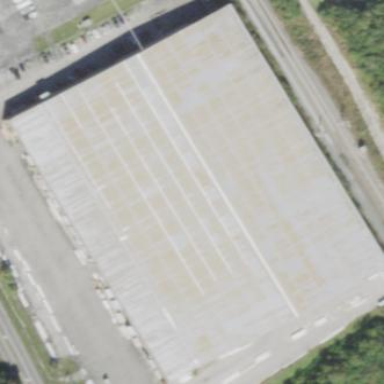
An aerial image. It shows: Warehouse.